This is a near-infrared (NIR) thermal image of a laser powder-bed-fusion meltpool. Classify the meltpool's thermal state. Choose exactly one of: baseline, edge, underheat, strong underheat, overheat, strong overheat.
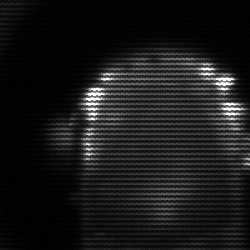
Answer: baseline